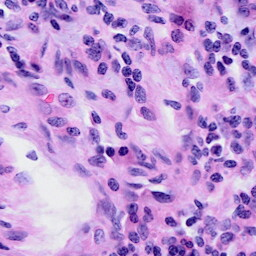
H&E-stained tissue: Cervix